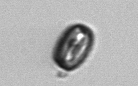
Label: Thalassiosira